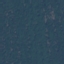
Land use / land cover: Forest